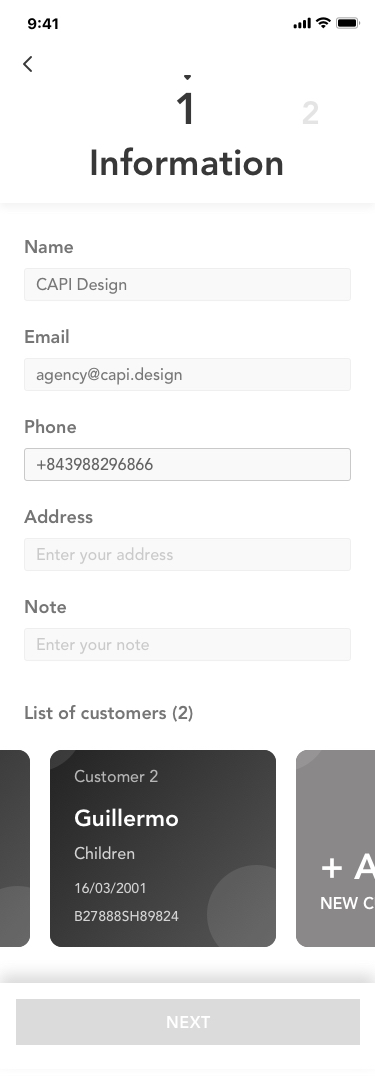
Text in this UI design:
Name
Email
Phone
Address
Note
List of customers (2)
Customer 2
Guillermo
16/03/2001
Children
B27888SH89824
NEW CUSTOMER
+ ADD
2
1
Information